You are looking at the wavelet scalogram of a bearing's acceleration signal. Based on the visible evidence, which condition applies: normal, inner_race, outer_race, ball?
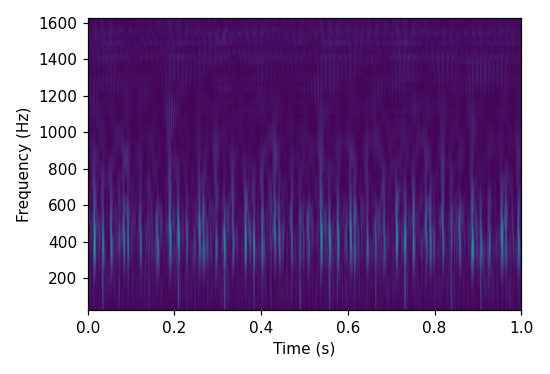
Answer: outer_race